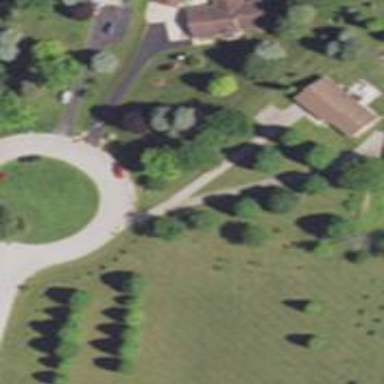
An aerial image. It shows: Driveway.